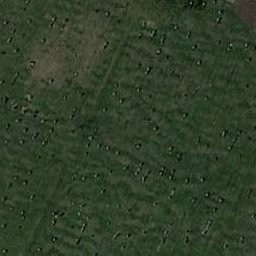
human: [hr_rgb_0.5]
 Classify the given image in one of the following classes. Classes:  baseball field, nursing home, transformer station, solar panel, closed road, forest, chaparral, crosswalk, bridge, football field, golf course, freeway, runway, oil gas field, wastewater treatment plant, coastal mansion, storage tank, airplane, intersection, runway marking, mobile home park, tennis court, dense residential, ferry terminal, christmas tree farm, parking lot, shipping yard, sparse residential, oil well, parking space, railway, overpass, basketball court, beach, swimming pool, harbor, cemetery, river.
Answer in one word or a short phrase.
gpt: cemetery